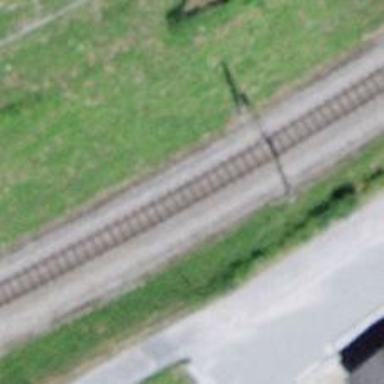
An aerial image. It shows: Narrow-gauge railway with electrified contact line.